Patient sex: F
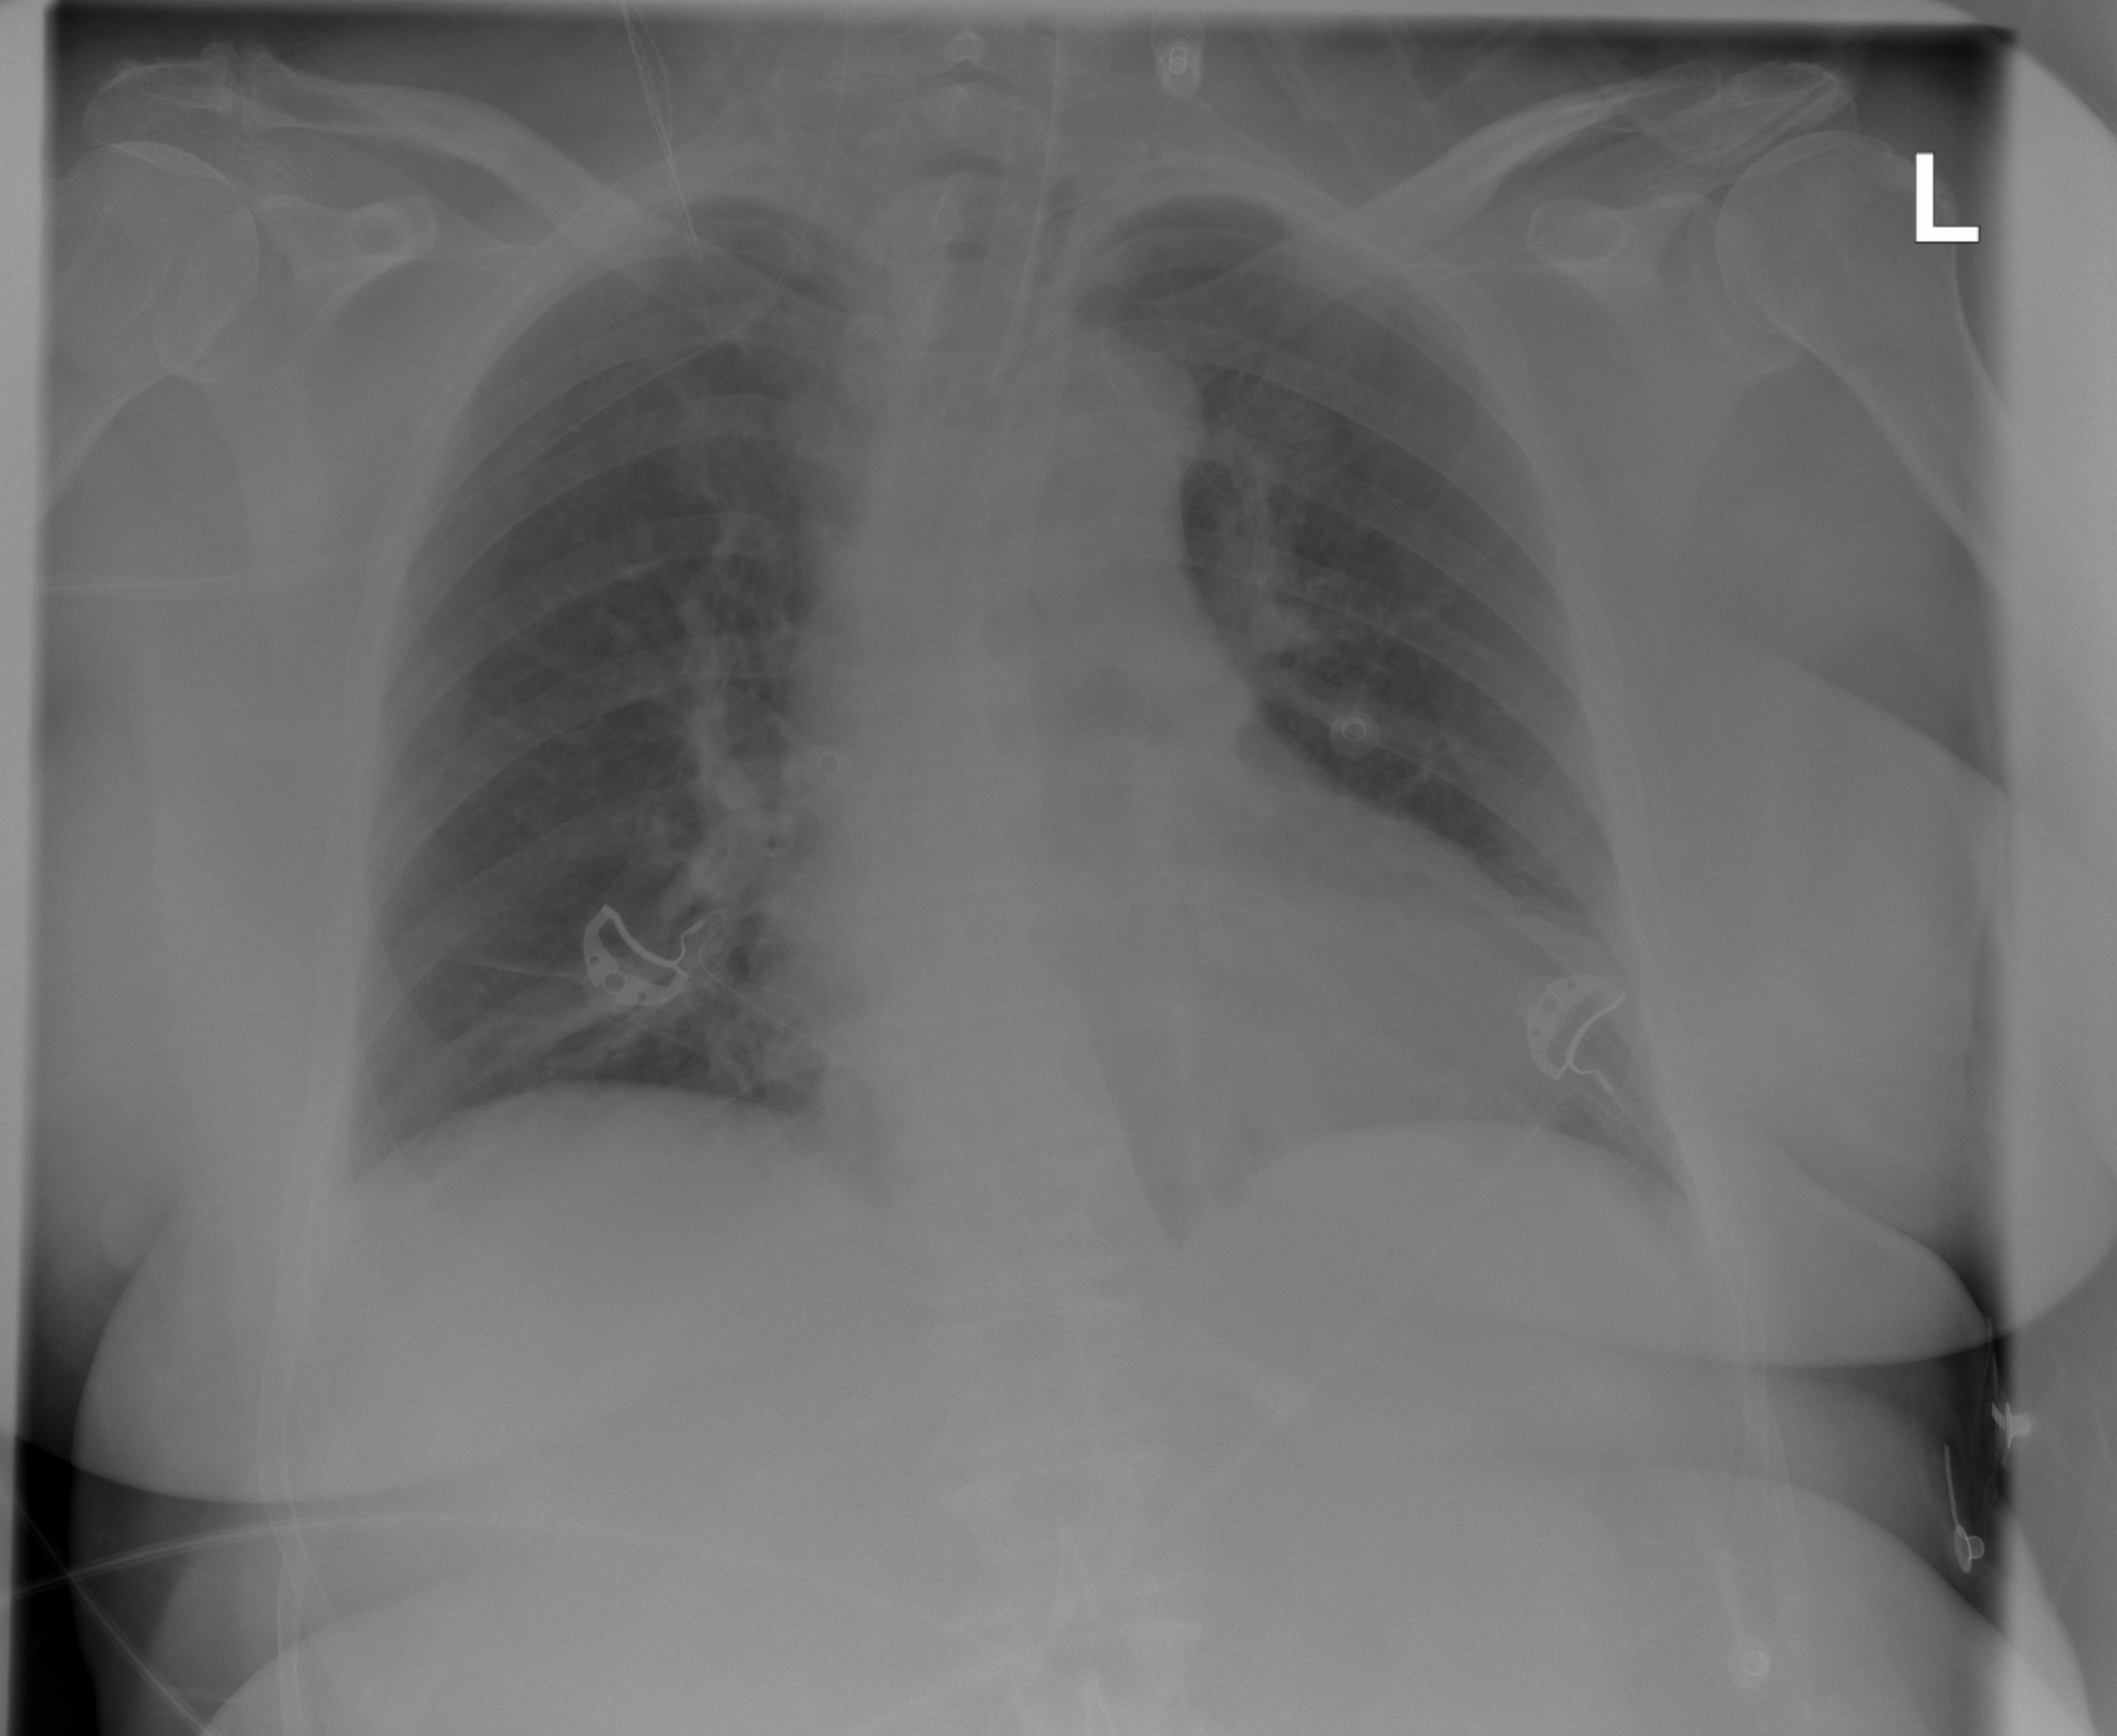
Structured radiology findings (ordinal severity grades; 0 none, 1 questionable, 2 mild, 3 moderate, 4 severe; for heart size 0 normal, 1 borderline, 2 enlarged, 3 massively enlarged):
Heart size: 2
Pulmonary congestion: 2
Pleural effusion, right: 0
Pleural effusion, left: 0
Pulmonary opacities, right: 1
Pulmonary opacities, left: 1
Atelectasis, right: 0
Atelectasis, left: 0